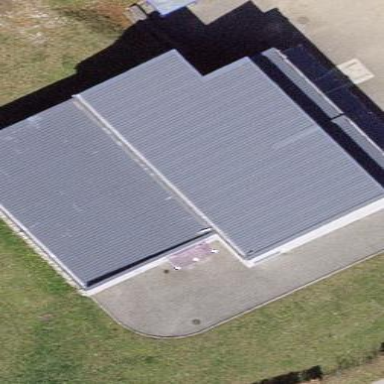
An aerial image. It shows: Service building housing power substation.